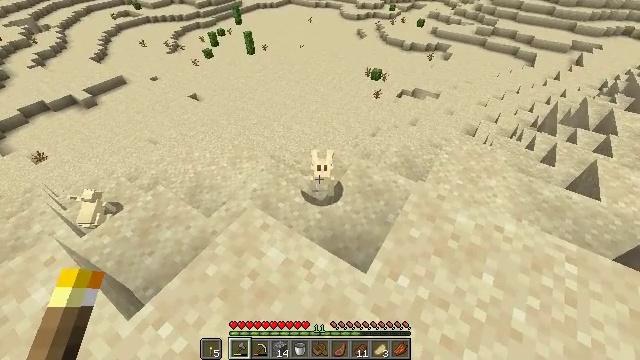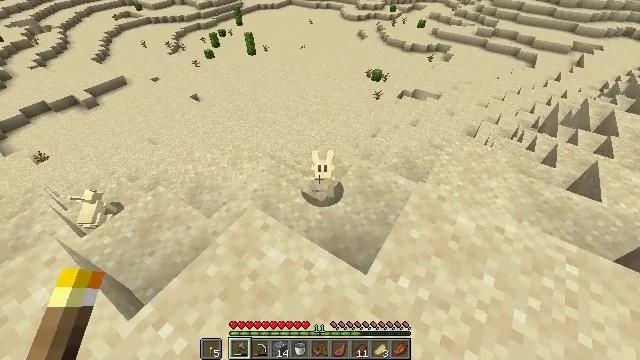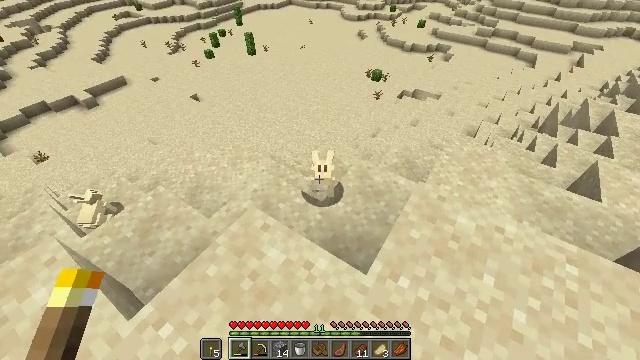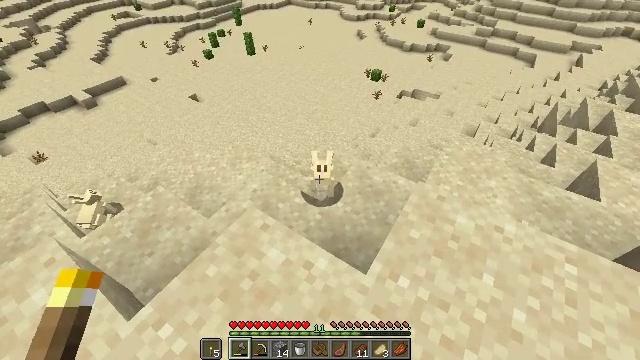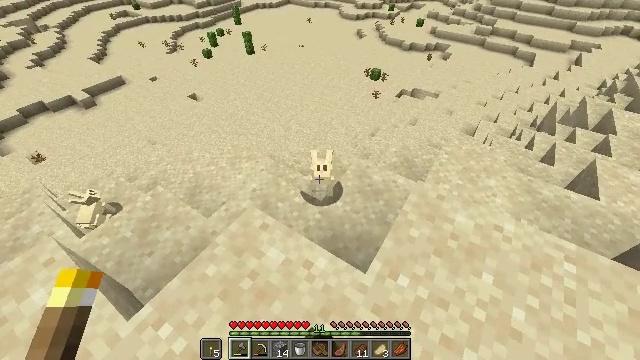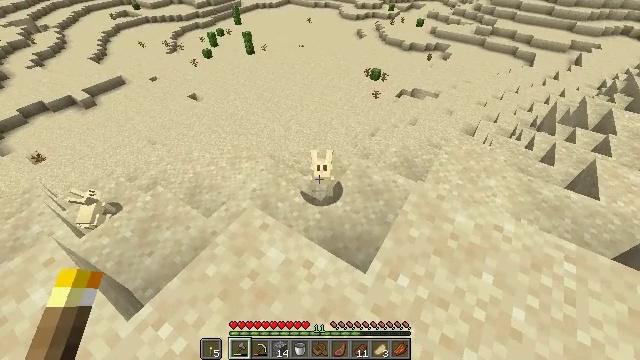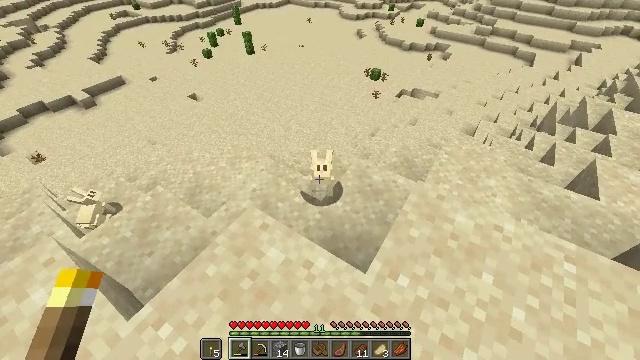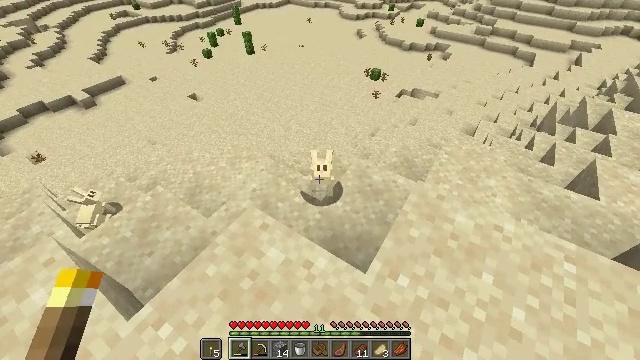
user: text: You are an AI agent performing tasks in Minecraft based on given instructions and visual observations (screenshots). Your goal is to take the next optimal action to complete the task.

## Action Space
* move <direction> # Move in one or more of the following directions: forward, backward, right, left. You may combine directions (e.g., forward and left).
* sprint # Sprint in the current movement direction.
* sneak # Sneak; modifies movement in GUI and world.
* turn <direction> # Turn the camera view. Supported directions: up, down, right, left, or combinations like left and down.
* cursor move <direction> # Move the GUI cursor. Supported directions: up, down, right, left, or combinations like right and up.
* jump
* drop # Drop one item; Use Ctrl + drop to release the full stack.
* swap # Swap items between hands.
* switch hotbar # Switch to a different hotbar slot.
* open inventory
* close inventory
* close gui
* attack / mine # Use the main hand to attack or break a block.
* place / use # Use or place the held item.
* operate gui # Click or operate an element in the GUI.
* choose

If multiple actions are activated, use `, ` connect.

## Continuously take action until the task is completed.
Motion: motion action
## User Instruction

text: Kill the rabbit.
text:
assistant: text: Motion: no_op
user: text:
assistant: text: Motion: no_op
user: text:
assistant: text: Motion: attack / mine
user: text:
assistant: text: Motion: attack / mine
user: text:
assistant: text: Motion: attack / mine
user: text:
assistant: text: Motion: no_op
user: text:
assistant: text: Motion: no_op
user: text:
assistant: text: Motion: no_op